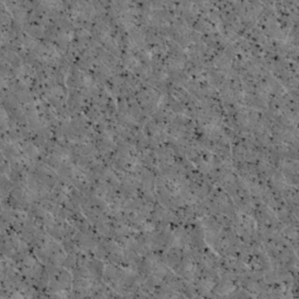
Label: non_frost